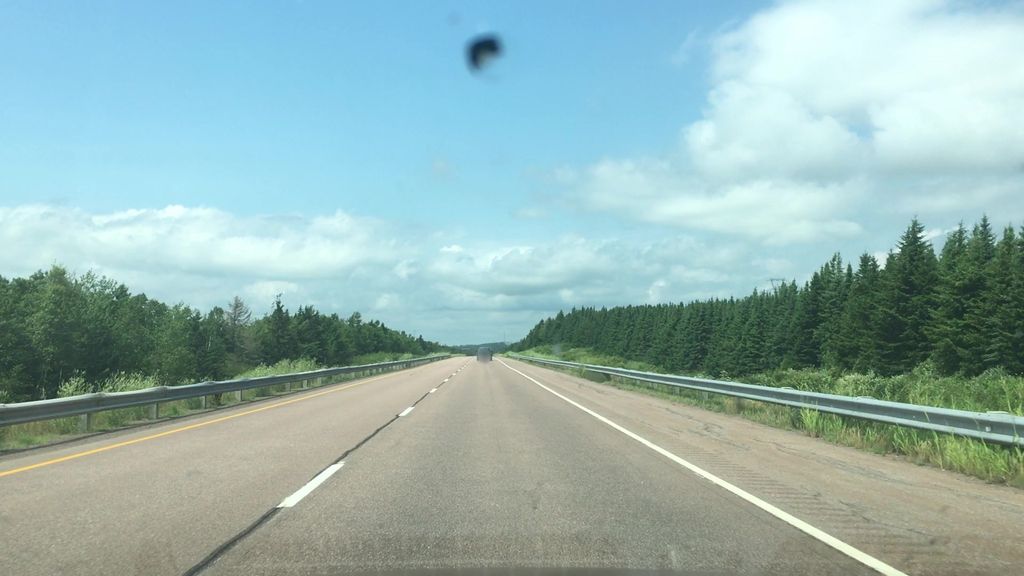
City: charlottetown